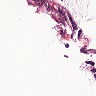
Metastatic tissue present: no